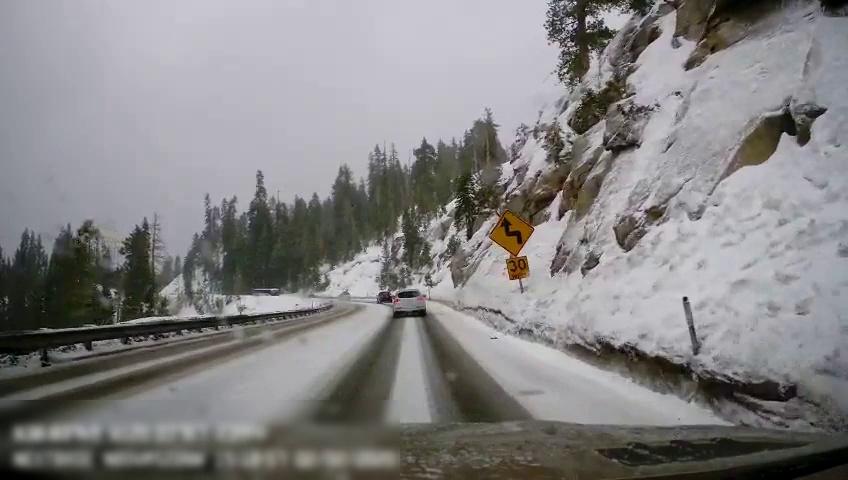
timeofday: Day
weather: Snowy
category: Drivable Space
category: Vehicles | Bus
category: Vehicles | Car
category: Vehicles | Car
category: Vehicles | Car
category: Traffic | Signs
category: Traffic | Signs